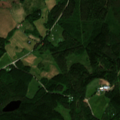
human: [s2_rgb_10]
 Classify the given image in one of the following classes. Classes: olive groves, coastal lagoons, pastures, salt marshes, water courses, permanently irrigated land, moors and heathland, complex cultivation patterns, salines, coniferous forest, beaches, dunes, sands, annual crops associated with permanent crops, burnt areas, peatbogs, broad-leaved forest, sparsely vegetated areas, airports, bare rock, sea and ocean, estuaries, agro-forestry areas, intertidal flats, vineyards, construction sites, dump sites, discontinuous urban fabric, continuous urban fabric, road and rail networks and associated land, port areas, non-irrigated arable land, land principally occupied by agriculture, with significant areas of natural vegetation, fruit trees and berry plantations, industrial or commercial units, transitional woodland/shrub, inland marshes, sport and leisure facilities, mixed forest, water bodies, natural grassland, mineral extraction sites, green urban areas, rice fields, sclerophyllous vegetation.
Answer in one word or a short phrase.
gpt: non-irrigated arable land, broad-leaved forest, coniferous forest, mixed forest